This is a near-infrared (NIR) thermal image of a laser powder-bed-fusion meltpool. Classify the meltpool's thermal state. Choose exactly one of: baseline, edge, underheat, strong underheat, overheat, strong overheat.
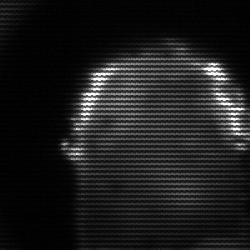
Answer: baseline